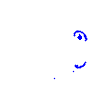
Particle: kaon